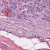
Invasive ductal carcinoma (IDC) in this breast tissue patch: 1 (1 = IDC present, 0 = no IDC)